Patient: sex M, age 51
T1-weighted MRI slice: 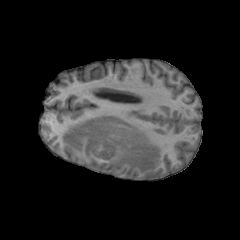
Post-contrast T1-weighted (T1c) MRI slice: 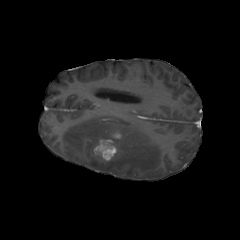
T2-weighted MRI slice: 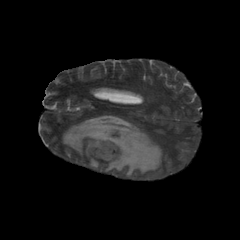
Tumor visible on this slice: yes
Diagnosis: Glioblastoma, IDH-wildtype
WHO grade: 4